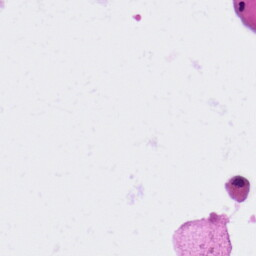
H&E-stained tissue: Lung